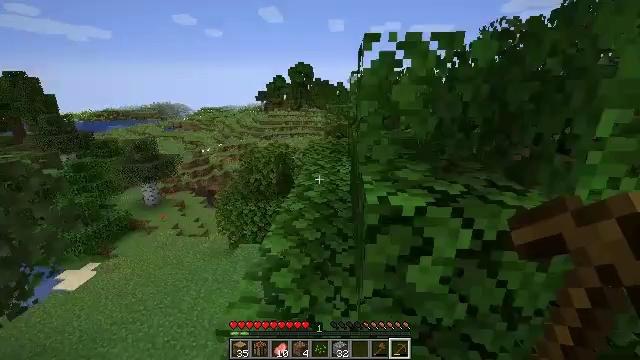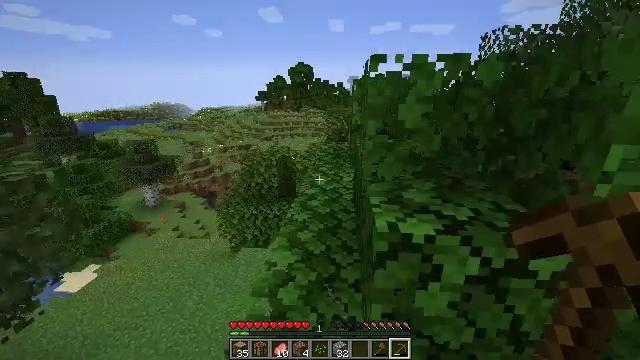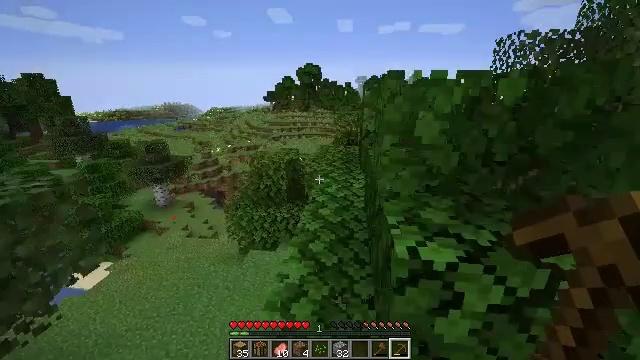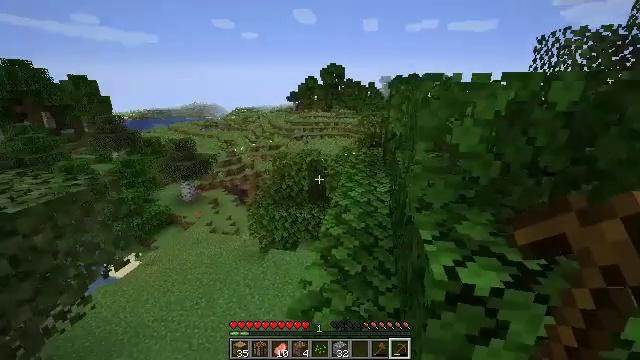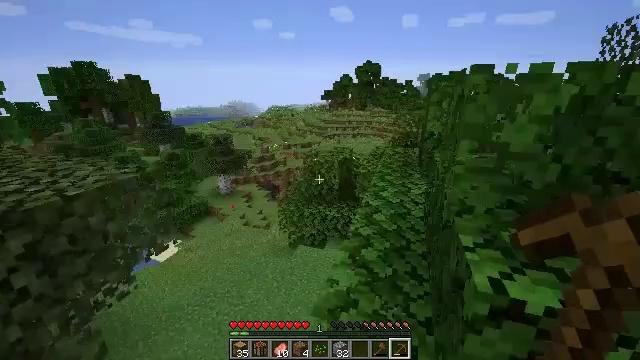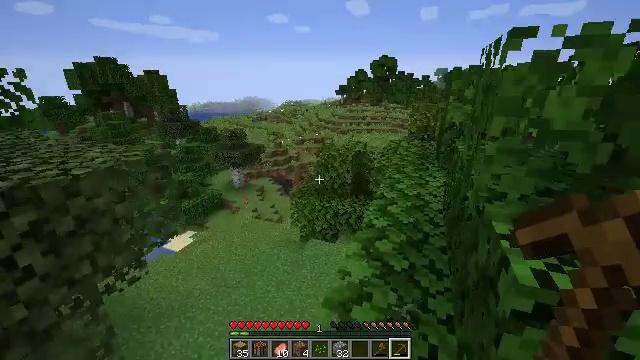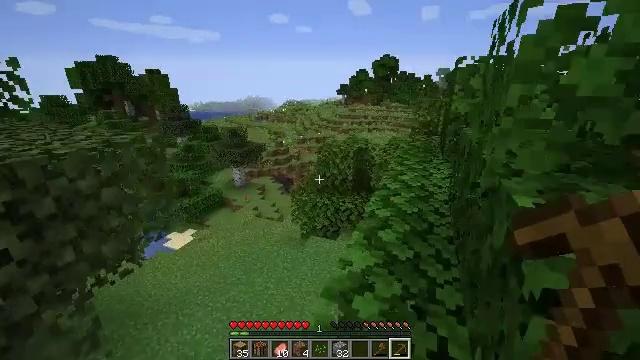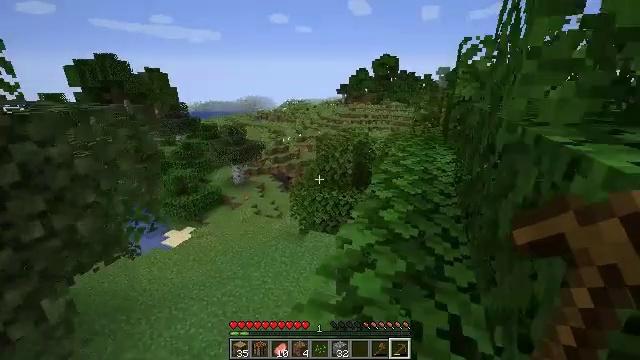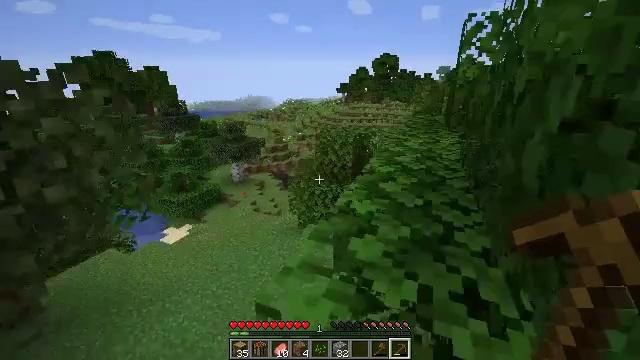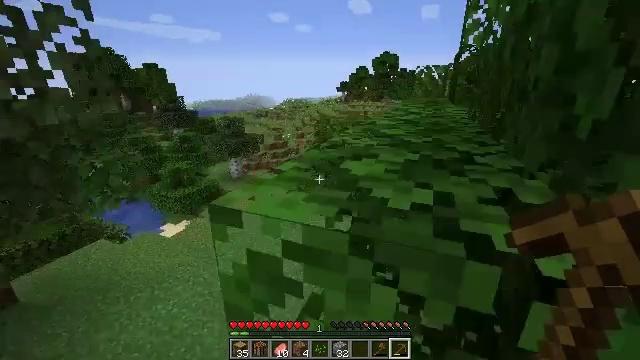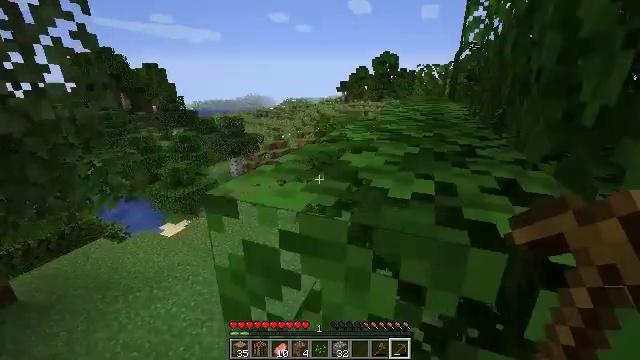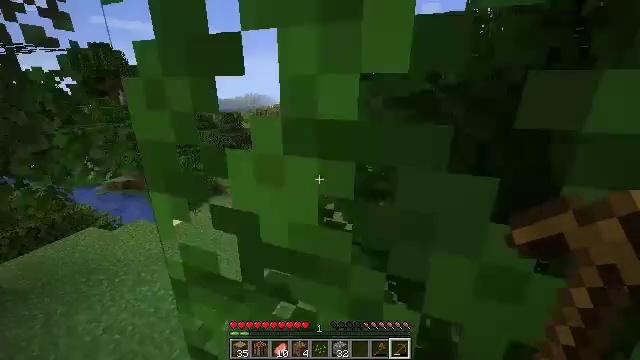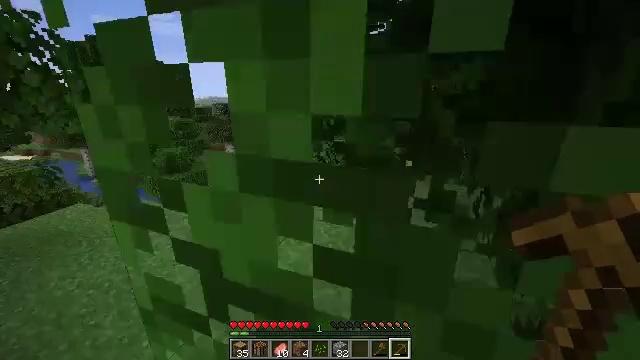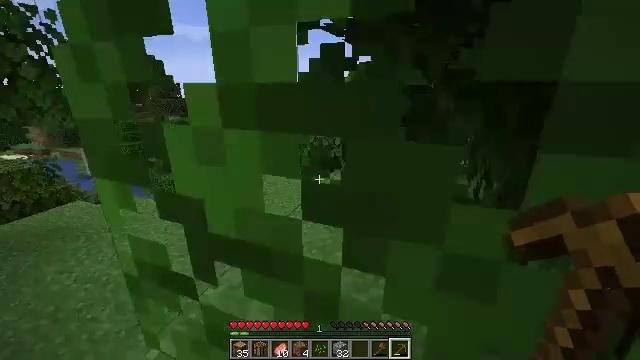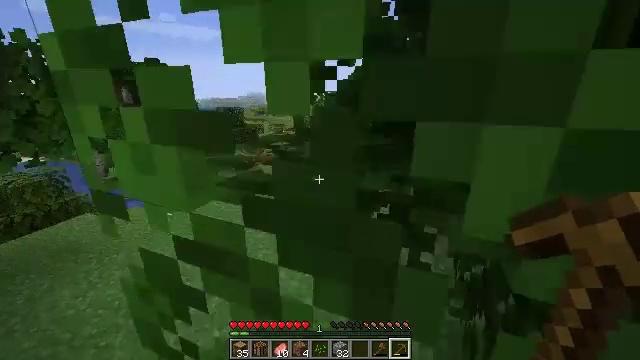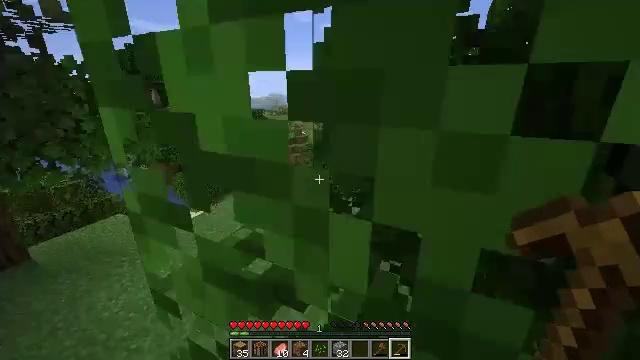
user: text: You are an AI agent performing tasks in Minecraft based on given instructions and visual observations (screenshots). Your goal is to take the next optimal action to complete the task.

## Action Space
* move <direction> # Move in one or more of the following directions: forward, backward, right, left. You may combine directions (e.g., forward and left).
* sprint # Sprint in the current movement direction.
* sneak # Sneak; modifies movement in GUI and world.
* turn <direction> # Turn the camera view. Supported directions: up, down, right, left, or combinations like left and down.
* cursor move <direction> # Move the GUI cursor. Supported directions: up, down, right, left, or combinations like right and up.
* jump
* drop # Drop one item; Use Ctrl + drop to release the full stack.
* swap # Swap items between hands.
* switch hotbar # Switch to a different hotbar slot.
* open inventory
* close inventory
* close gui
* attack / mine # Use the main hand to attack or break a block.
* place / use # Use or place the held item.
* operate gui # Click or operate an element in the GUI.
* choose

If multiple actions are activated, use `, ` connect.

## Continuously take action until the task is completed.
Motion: motion action
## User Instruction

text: Hunt a cow.
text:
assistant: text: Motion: move forward, jump
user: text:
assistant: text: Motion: move forward, turn left, jump
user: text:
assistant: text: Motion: move forward and move right, turn left, jump
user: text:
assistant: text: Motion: move forward and move right, turn left, jump
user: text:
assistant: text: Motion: move forward and move right, turn left, jump
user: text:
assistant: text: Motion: move forward and move right, jump
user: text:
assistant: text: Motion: move forward and move right, jump
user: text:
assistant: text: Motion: move forward and move right, jump
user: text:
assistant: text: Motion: move forward and move right, jump
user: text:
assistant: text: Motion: move forward and move right, jump
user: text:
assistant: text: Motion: move forward and move right, jump
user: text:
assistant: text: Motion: move forward and move right, jump
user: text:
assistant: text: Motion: move forward and move right, jump
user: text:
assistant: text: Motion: move forward and move right, jump
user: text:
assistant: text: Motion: move forward and move right, turn left, jump
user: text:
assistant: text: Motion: move forward and move right, turn left, jump
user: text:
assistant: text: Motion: move forward and move right, turn left
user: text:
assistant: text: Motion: move forward and move right, turn left
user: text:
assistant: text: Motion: move forward and move right, turn left
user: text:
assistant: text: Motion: move forward and move right, turn left
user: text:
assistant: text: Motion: move forward and move right
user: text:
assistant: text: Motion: move forward
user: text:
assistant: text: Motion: move forward
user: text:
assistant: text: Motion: move forward
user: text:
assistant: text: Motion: move forward
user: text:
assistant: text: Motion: move forward
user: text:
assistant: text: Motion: move forward
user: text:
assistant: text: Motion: move forward
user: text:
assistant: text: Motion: move forward and move right
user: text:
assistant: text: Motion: move forward and move right